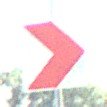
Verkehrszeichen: RichtungstafelnInKurvenKleinLinks
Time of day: Midday
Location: Outdoor (Nature)
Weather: Clear
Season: NotSpecified
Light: Natural